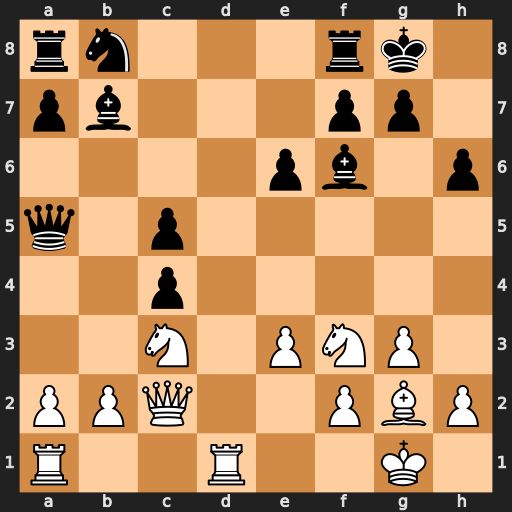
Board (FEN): rn3rk1/pb3pp1/4pb1p/q1p5/2p5/2N1PNP1/PPQ2PBP/R2R2K1
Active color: w
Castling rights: -
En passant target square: -
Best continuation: Ng5 hxg5 Bxb7 Na6 Bxa8